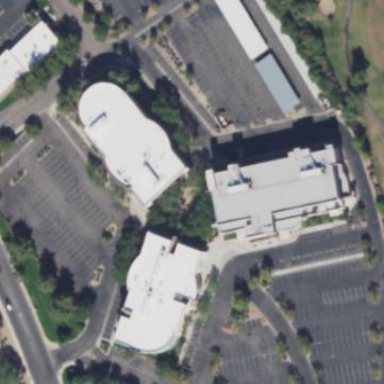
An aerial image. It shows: Commercial building that serves as clinic for healthcare.